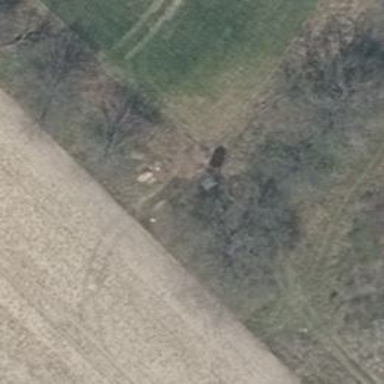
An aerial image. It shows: Hunting stand.